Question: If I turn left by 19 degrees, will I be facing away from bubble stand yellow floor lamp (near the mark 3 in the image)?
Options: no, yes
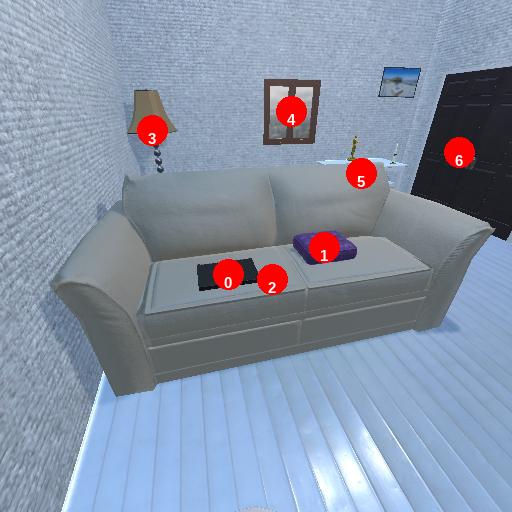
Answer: no